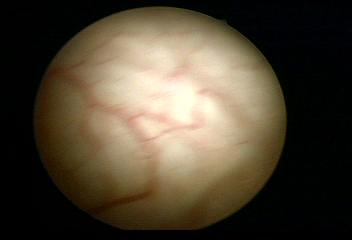
Modality: WLC
Class: Normal mucosa
Bladder cancer association: No